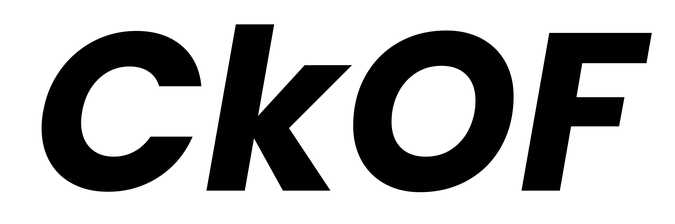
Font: Poppins-BoldItalic